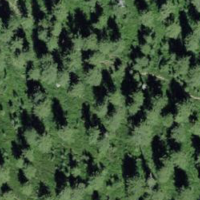
EUNIS habitat code: 41
Species observed at this site:
Rhododendron ferrugineum